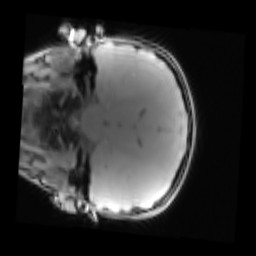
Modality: PDw
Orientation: coronal
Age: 9
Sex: female
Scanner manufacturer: siemens
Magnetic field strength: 3 T
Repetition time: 0.25 s
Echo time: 0.00103 s